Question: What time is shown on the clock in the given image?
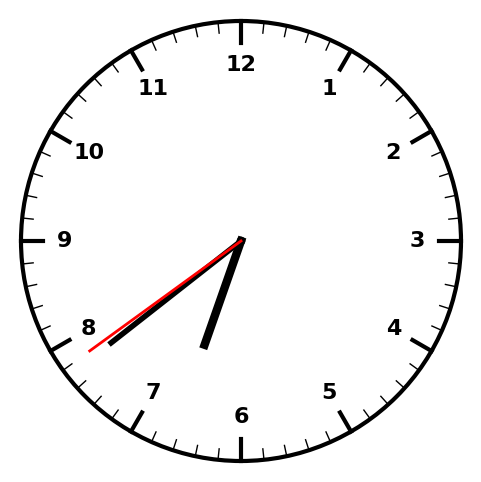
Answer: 06:38:39